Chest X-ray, PA view. Patient: 54 years old, sex M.
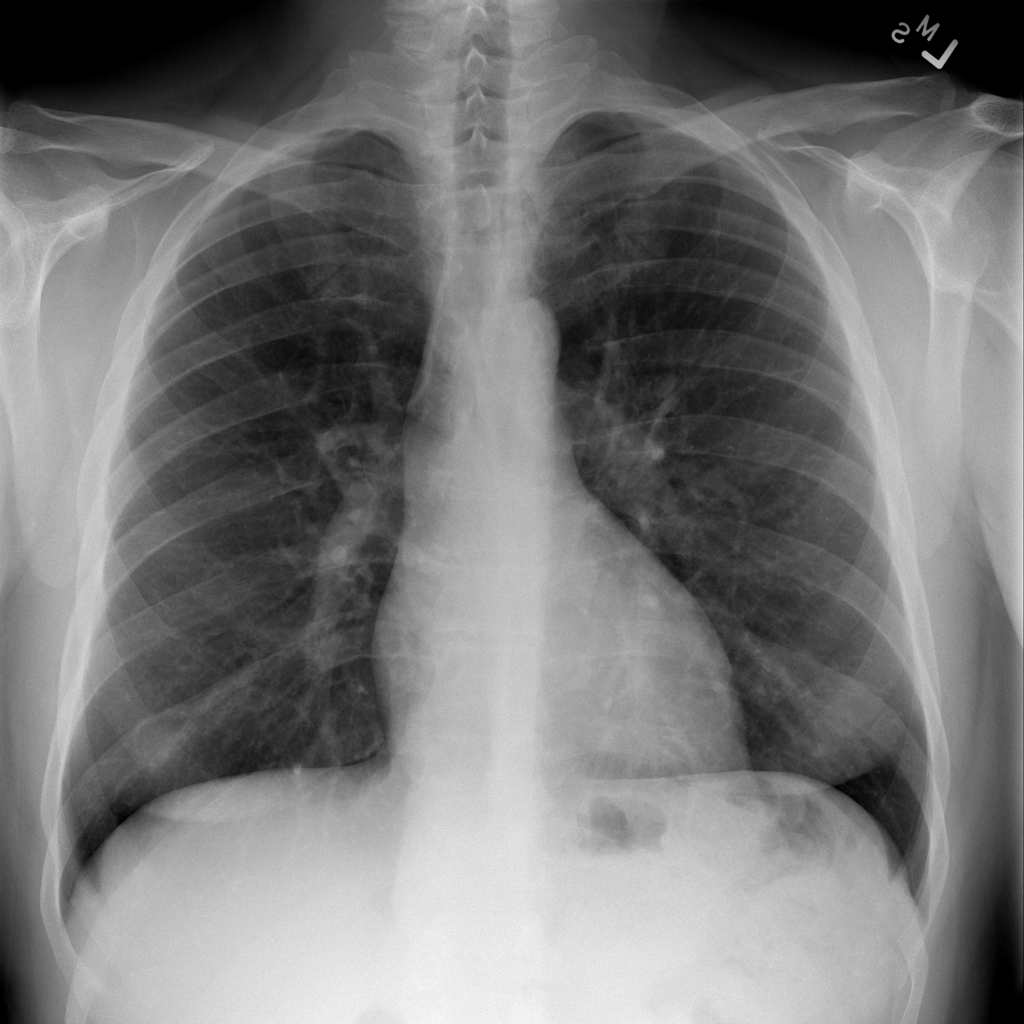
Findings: No Finding